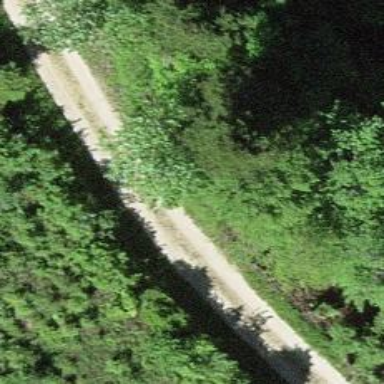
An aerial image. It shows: Gravel track with Grade 3 quality.